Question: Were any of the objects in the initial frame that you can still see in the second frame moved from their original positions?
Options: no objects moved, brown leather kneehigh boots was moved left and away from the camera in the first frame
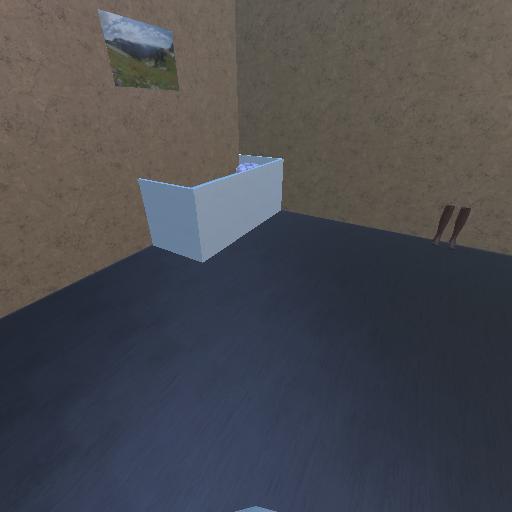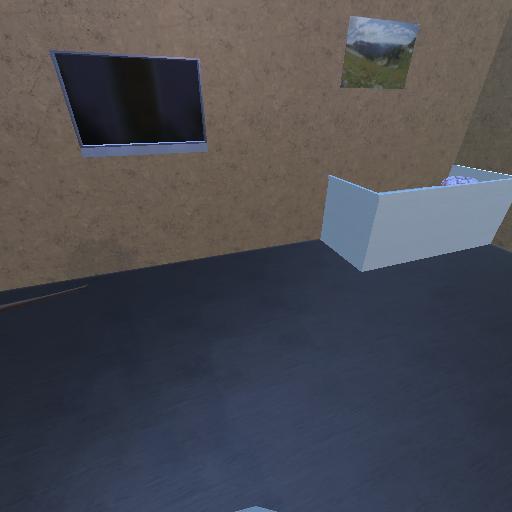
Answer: no objects moved